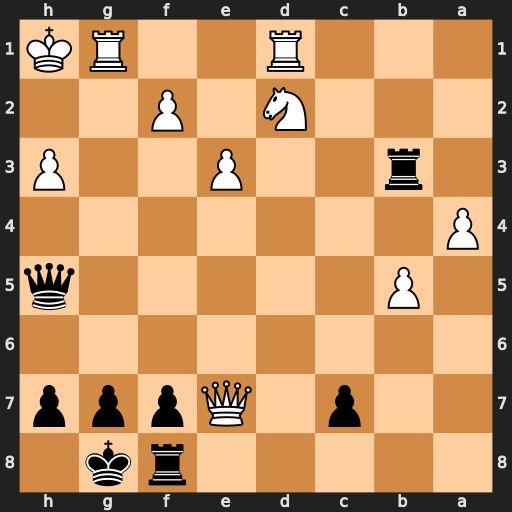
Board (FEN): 5rk1/2p1Qppp/8/1P5q/P7/1r2P2P/3N1P2/3R2RK
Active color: b
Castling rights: -
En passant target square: -
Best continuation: Qxh3#